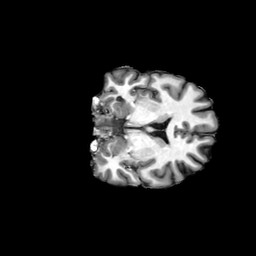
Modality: T1w
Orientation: coronal
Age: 38
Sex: male
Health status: ill